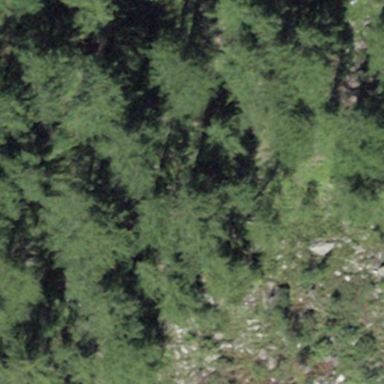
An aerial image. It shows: Forest area.